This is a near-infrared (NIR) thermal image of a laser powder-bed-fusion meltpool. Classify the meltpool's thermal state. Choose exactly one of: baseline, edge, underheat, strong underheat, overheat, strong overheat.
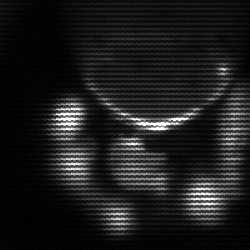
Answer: edge